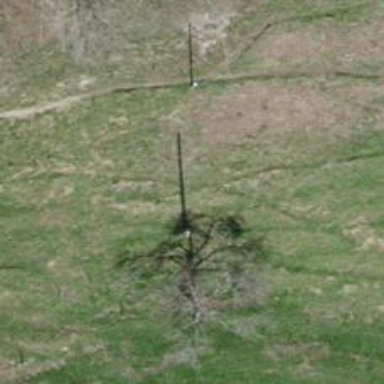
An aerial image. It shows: Minor power line.